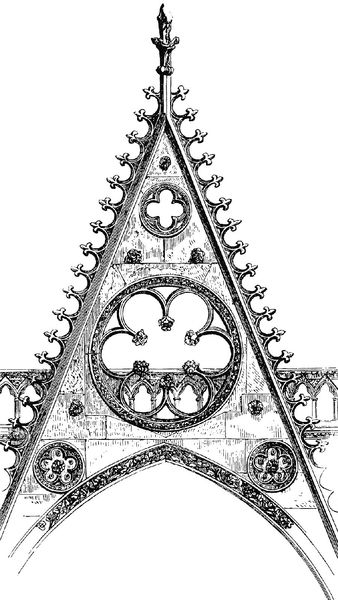
Titel: Kathedrale Notre-Dame in Paris, Südportal, Wimperg
Standort: Paris (EU - F)
Schlagwörter: ausschnitt, blume, skizze, zeichnung, ornament, architektur, spitze, kirche, gotik, bogen, studie, mauer, detail, bögen, kreuz, balustrade, dom, illustration, entwurf, lilie, kreuze, rosette, spitzbogen, mittelalter, vierpass, krabben, kreuzblume, köln